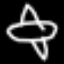
Label: airplane